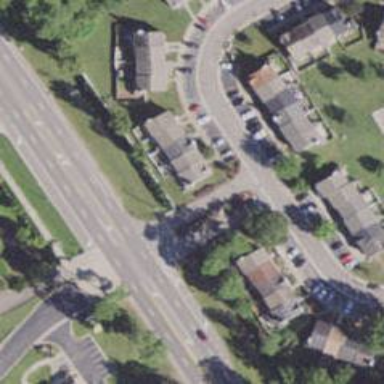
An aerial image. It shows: Stop road.